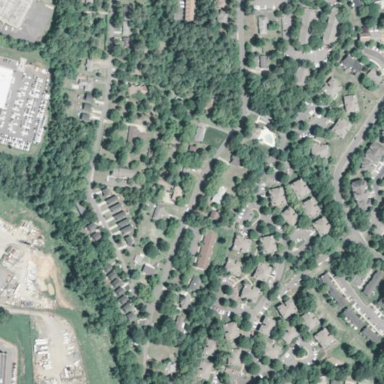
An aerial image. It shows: Single-family residential area.